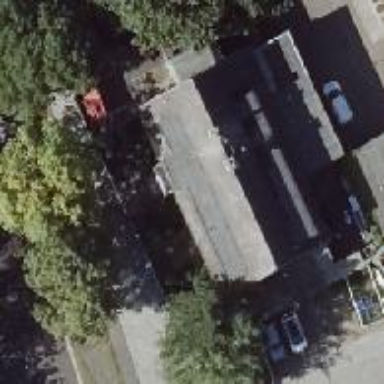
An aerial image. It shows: Part of building.